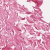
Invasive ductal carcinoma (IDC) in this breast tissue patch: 0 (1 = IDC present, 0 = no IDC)